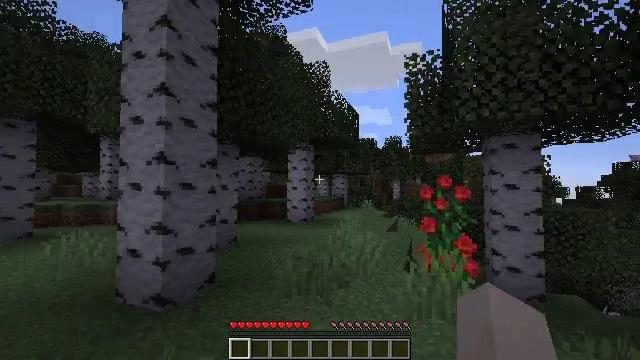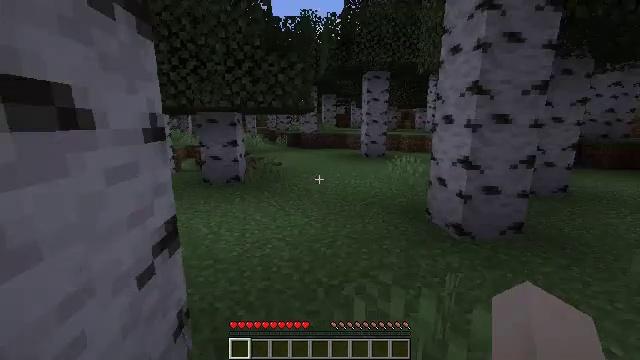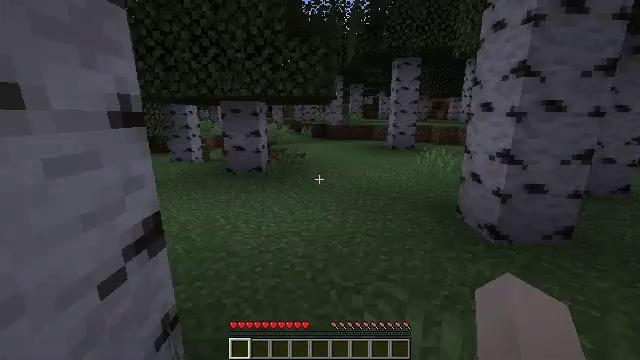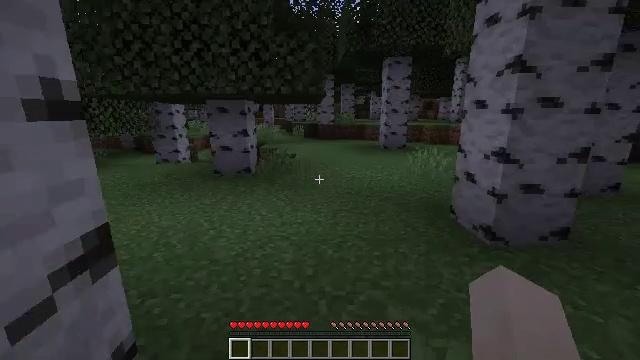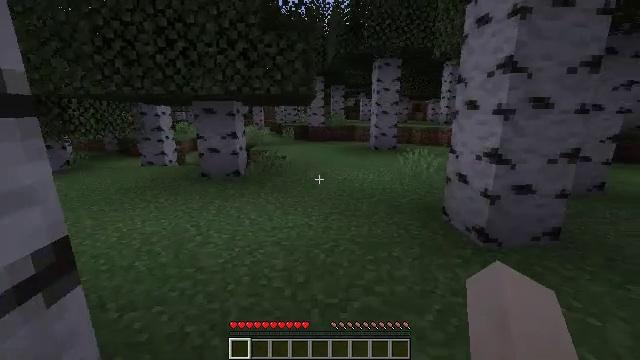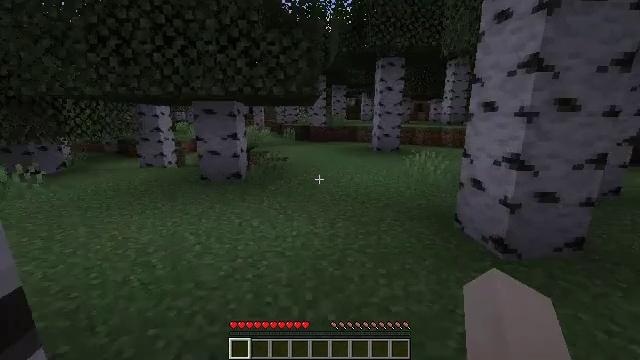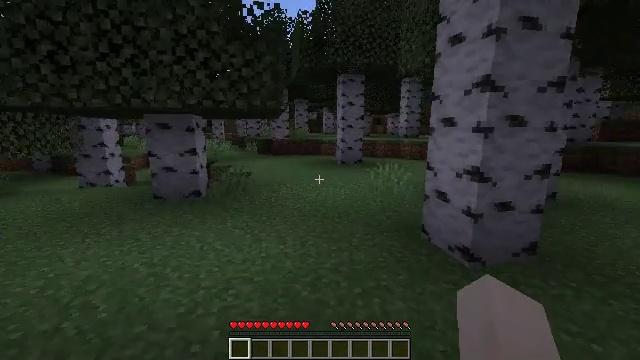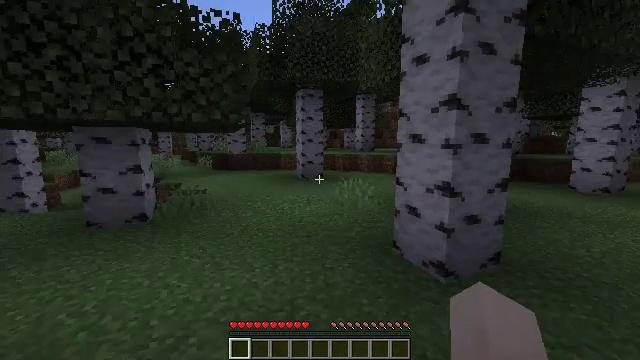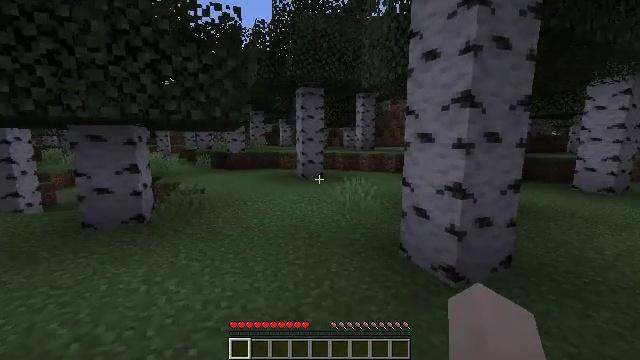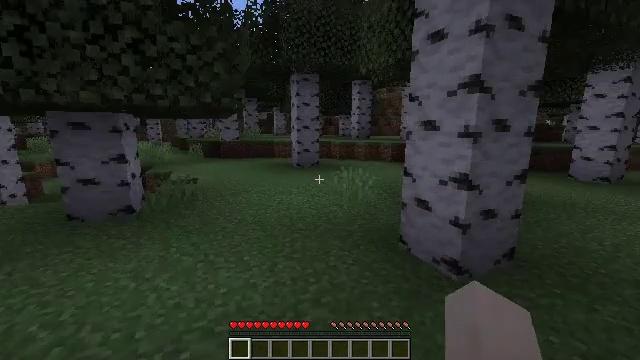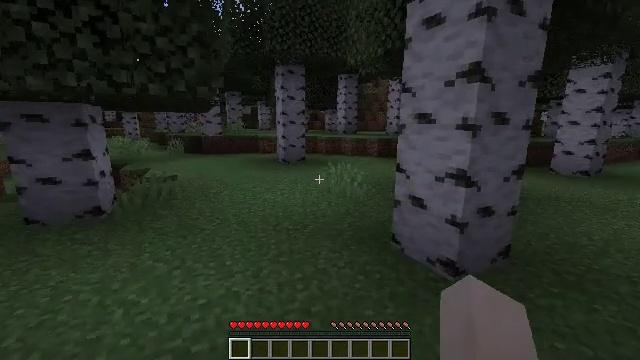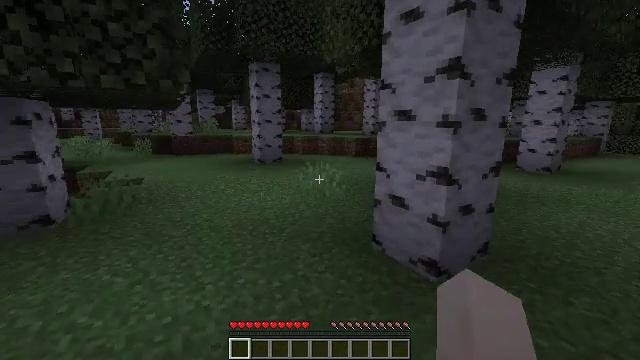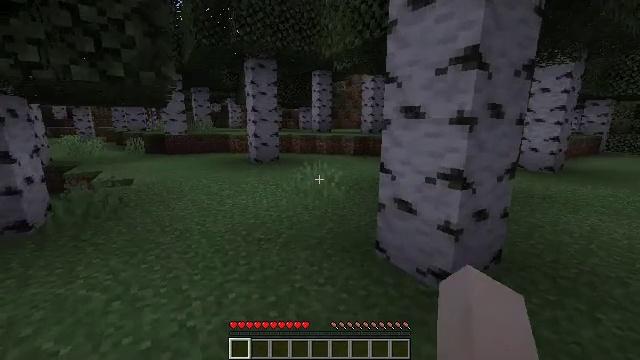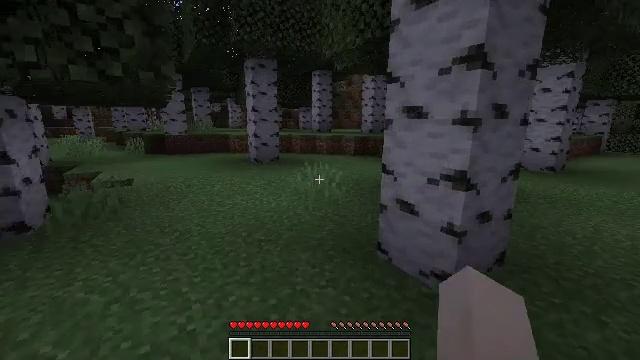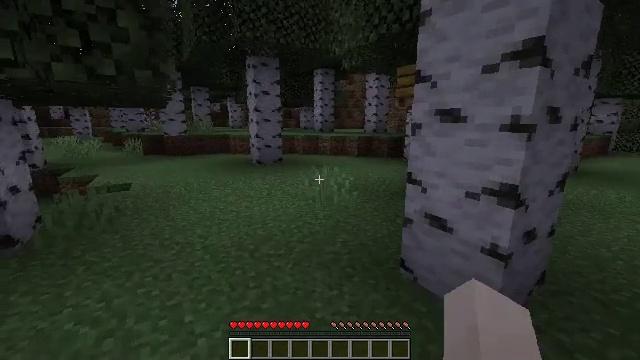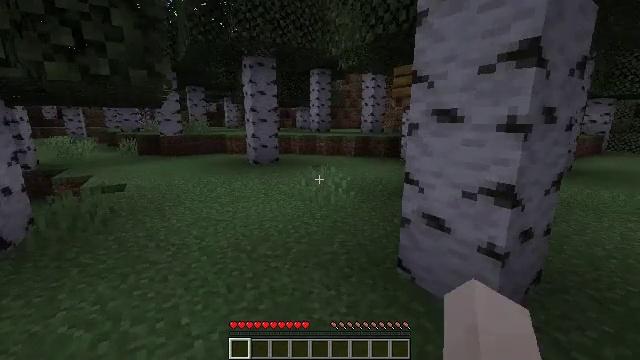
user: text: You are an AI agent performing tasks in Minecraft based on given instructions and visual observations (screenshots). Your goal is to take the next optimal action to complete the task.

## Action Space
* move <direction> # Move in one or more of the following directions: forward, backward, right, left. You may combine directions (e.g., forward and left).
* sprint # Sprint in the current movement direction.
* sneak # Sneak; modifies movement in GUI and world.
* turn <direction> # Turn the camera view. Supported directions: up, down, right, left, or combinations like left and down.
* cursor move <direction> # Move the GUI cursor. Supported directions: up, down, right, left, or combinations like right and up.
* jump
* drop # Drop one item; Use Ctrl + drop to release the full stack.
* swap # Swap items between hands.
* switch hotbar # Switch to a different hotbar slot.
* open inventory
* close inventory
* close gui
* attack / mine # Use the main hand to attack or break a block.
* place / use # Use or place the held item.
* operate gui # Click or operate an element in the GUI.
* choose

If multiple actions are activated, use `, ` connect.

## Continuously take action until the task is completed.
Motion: motion action
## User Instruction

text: Break the bee nest from a tree.
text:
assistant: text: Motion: move forward and move left, turn left and down
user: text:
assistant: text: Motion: move forward and move left, turn left and down
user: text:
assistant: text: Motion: move forward and move left, turn right
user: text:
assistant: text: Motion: move forward and move left, turn right
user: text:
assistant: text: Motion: move forward and move left
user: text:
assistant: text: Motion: move forward and move left, turn right and up
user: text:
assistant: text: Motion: move forward and move left, turn right and up
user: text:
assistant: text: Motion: move forward
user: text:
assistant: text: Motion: move forward, turn right and down
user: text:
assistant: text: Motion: move forward, turn right and down
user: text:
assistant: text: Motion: move forward, turn right
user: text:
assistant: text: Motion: move forward
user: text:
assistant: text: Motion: move forward and move left
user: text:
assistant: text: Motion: move forward and move left
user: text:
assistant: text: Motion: move forward and move left
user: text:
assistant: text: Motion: move forward and move left, turn right
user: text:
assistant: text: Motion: move forward and move left
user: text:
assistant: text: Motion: move forward, turn right
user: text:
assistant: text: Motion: move forward, turn right
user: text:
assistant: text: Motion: move forward, turn right
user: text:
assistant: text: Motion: move forward, turn right
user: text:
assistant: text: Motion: move forward, turn right and up
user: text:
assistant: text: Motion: turn right
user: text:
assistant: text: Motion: turn right and up
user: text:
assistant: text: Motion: turn right and up
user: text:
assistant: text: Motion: turn up
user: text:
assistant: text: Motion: turn up
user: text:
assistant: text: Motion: move forward
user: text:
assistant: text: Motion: move forward
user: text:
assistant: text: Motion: move forward